Question: Google Chrome has the following input control:

More info on how to use it can be found <URL>.
I need to make the microphone bigger. It would also be nice if I could use a custom image for the microphone. I found that adjusting the width and height of the input element does not make the microphone larger.
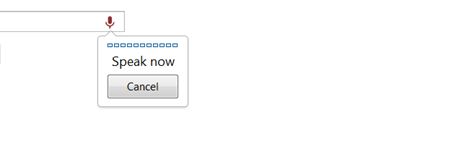
Answer: '''
#speech {
-webkit-transform: scale(4,4)
}
'''
This is what I worked out:
and the html for that is:
'''
<html>
<body>
<img src="Capture.JPG" alt="Smiley face" width="80" style="margin-top:70px; margin-left:120px; position:absolute;" />
<input style="-webkit-transform: scale(8,8); opacity:.001; width:50px; border:none; margin-left:00px; margin-top:100px;" type="text" speech="speech" x-webkit-speech="x-webkit-speech" />
</body>
</html>
'''

anyways now I could use the events:
'''
onspeechchange="processspeech();"
onwebkitspeechchange="processspeech();"
'''
to place the text where appropriate...